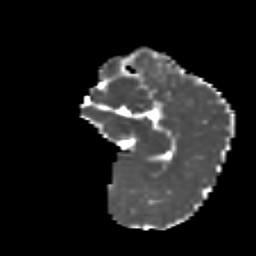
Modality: MD
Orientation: sagittal
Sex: male
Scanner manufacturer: siemens
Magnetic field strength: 3 T
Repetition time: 5 s
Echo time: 0.071 s